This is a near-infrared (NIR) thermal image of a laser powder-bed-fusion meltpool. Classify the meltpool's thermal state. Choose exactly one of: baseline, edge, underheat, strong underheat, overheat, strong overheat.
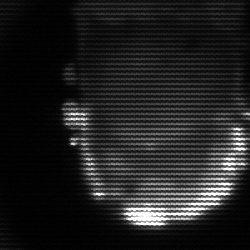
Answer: baseline